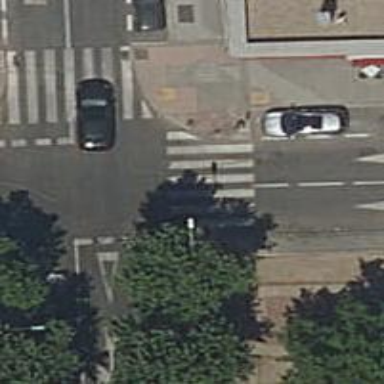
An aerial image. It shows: Uncontrolled road crossing.